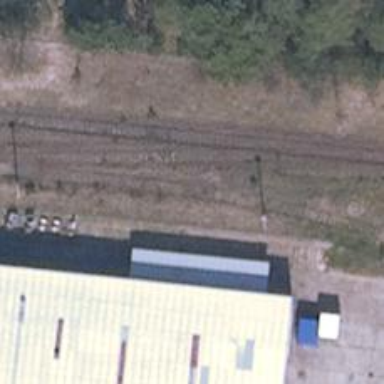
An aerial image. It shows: Unused railway yard.